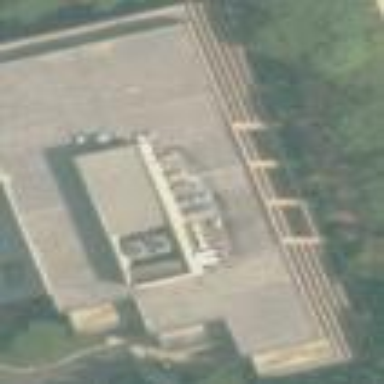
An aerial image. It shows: Commercial office building.